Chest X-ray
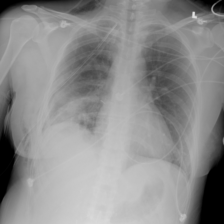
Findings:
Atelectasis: negative
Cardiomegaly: negative
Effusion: negative
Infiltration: negative
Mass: negative
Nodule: negative
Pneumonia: negative
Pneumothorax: negative
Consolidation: negative
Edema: negative
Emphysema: positive
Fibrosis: negative
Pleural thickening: negative
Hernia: negative